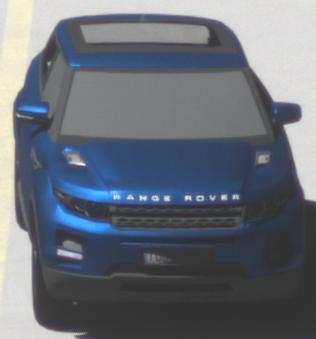
Make: Land Rover
Model: Range Rover Evoque 2.0 Si4
Detailed model: Range Rover Evoque (I)
Model produced from: 2011/08
Model produced until: 2013/11
Doors: 5
Color: blue
Road condition: dry road
Daytime: midday
Contrast: high contrast